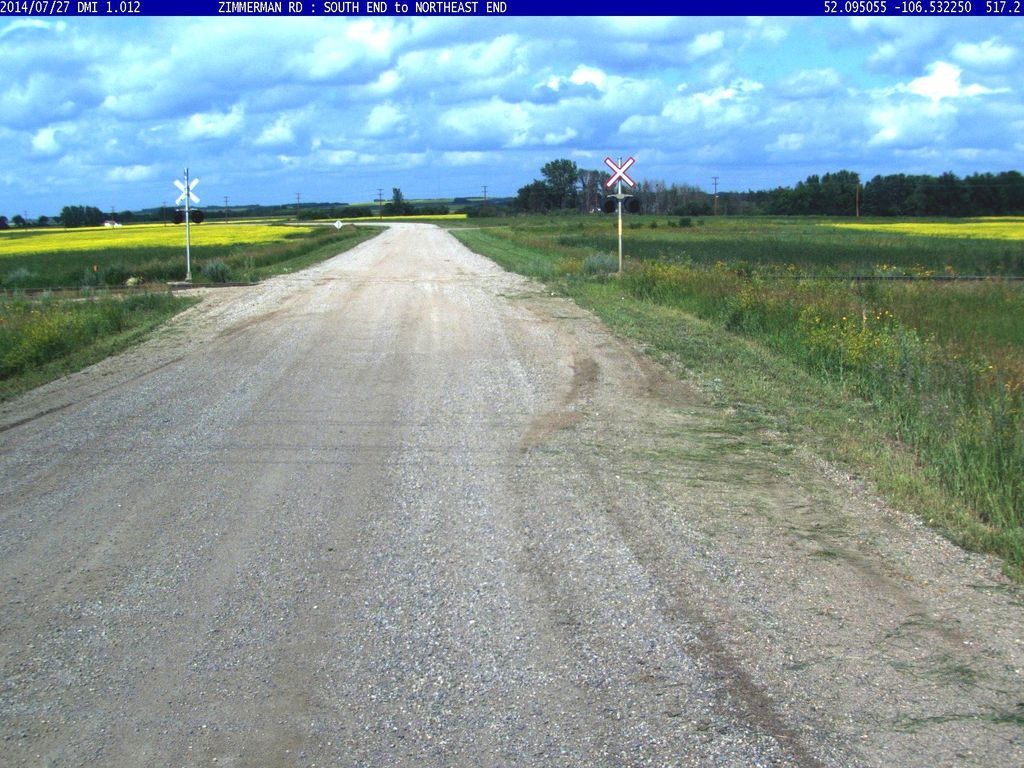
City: saskatoon